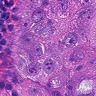
Metastatic tissue present: yes